The plot is a Hilbert-envelope spectrum of a rotating bearing's acceleration signal, annotated with the bearing's characteristic defect frequencies. What is the most likely bearing condition (normal, inner_race, outer_race, ball)?
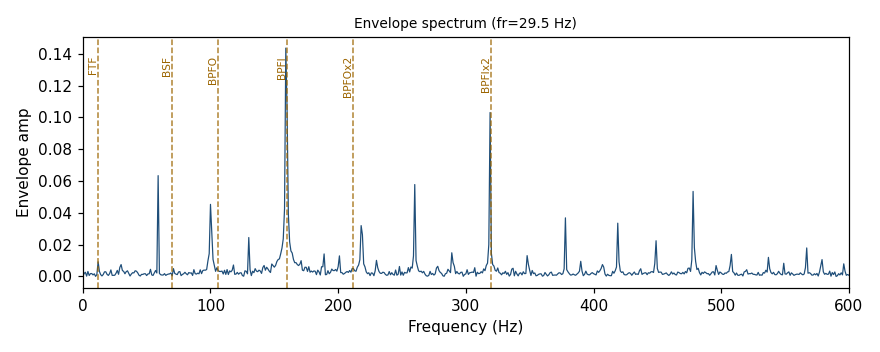
Answer: inner_race